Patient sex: F
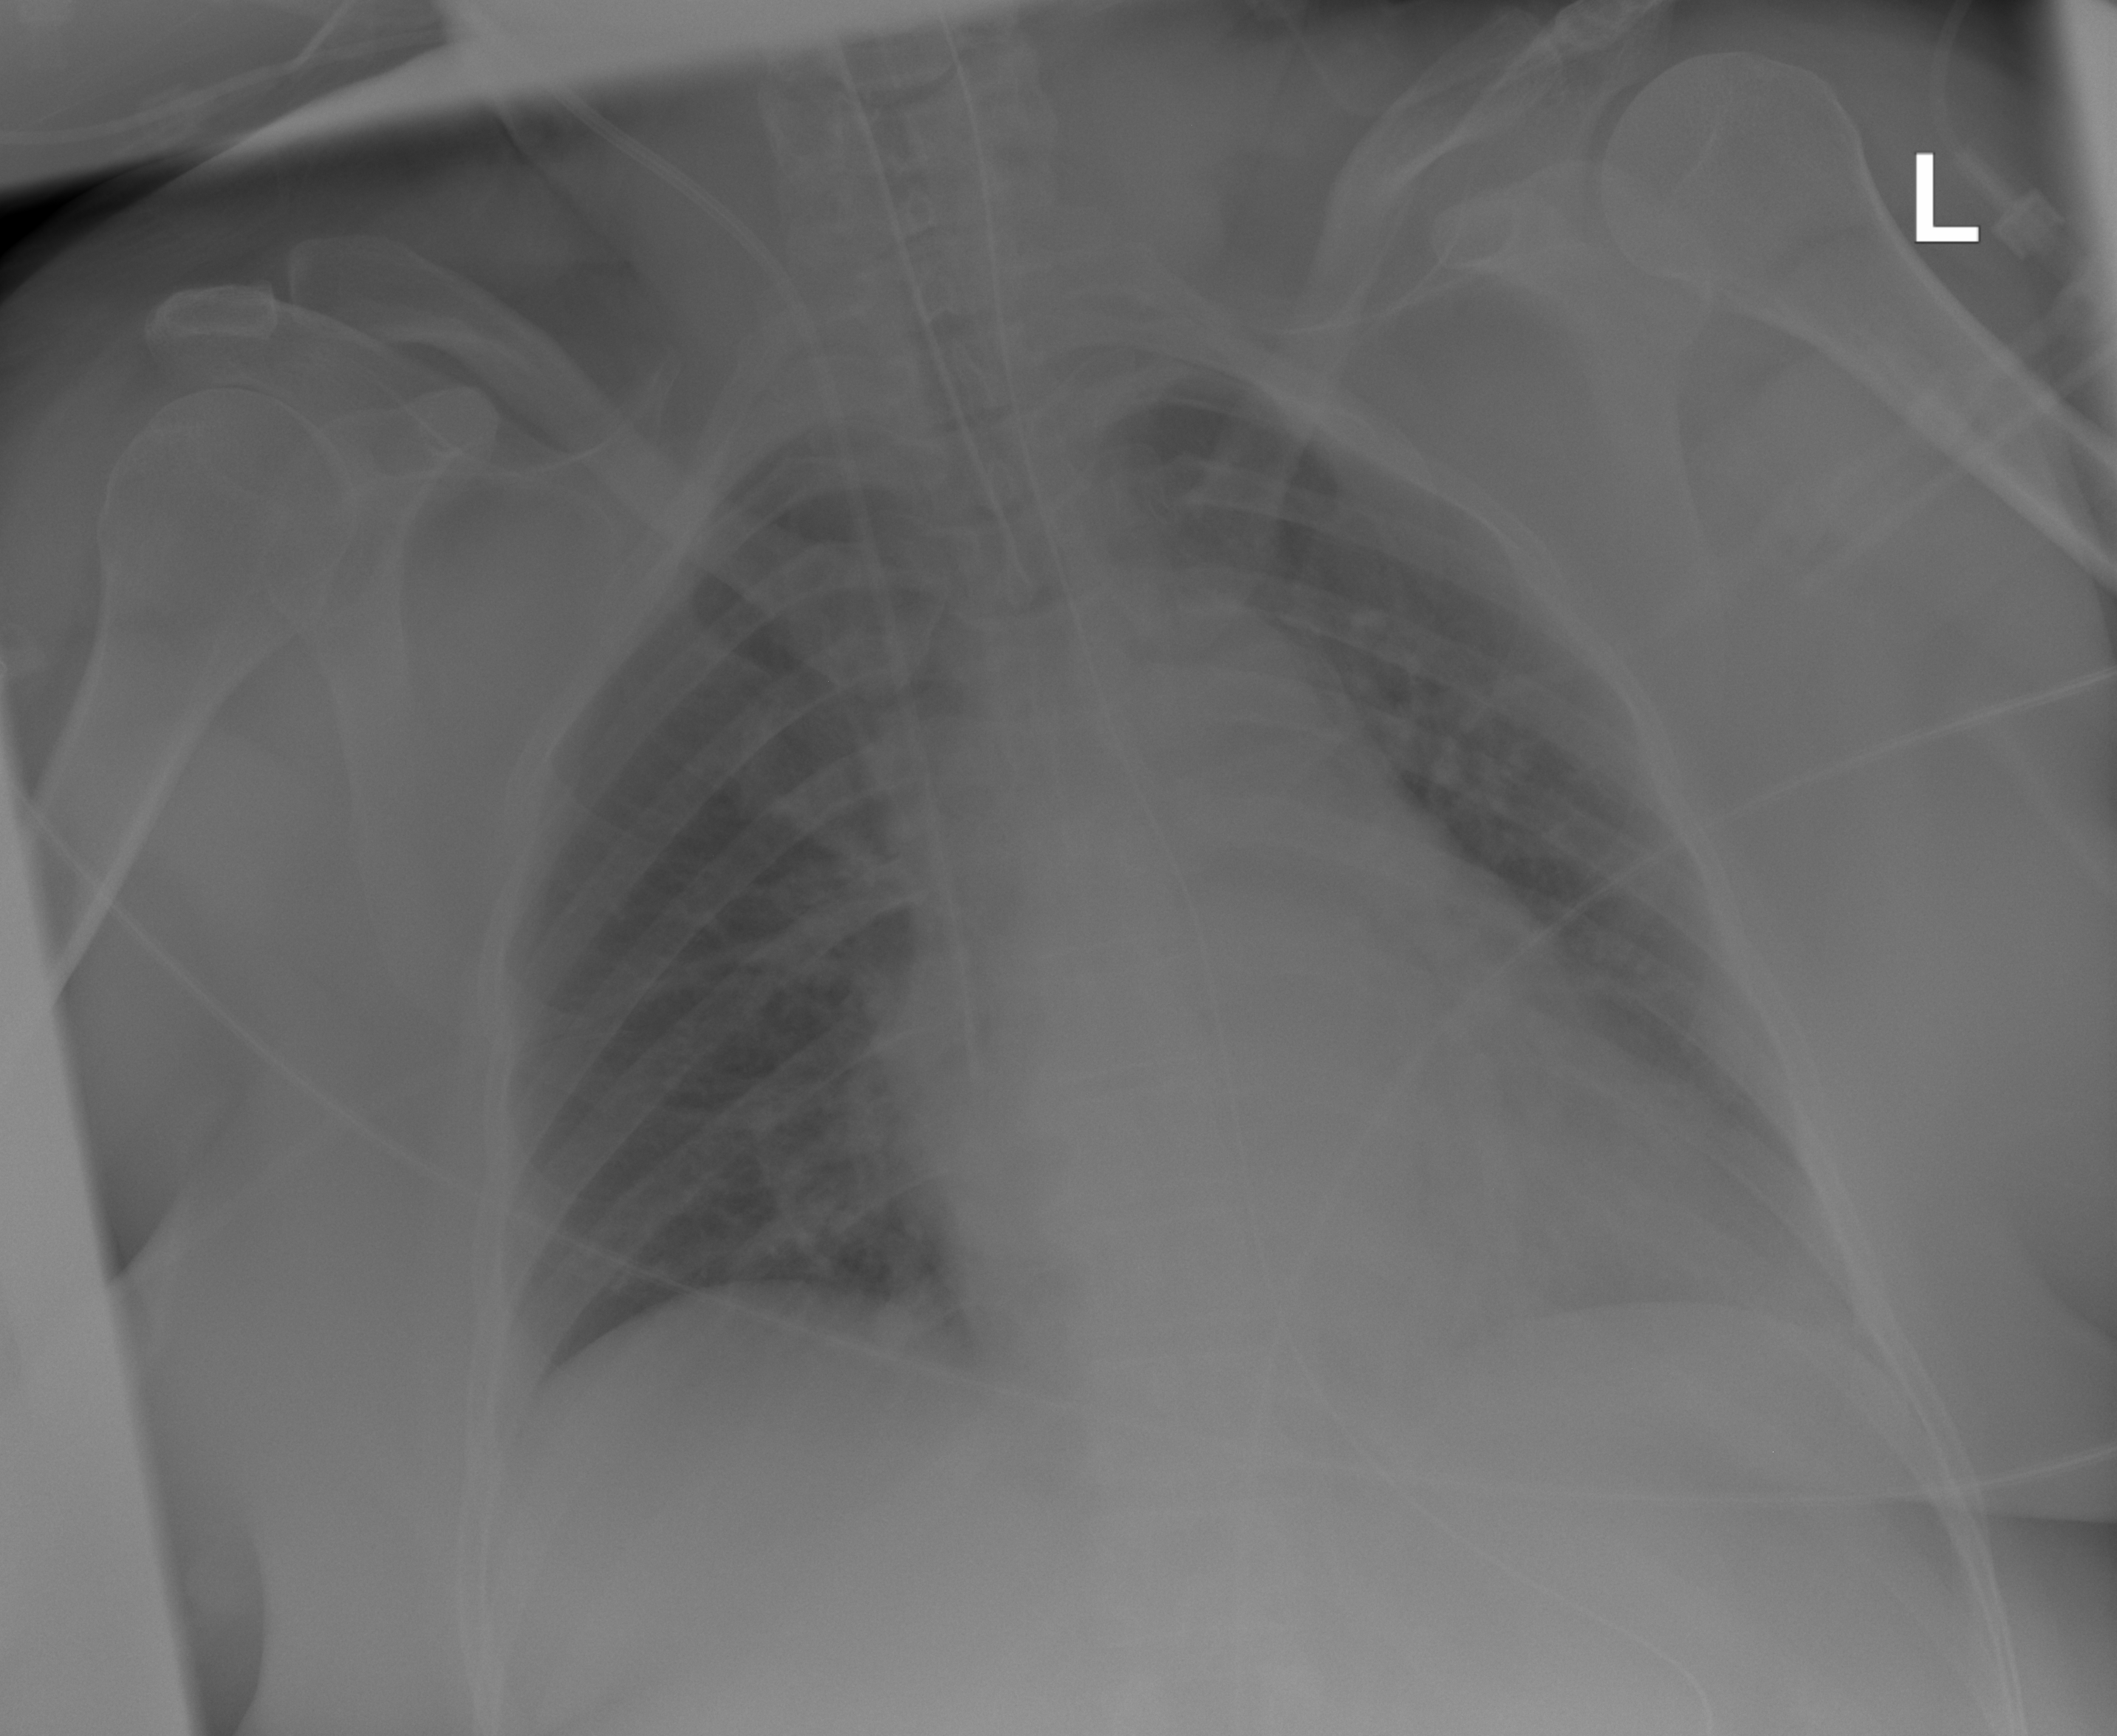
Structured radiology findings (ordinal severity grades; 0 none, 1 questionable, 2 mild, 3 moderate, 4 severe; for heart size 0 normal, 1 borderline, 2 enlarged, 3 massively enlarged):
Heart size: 2
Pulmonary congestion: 2
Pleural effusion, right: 0
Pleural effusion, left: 0
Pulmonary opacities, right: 0
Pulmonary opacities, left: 0
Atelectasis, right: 0
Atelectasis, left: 2